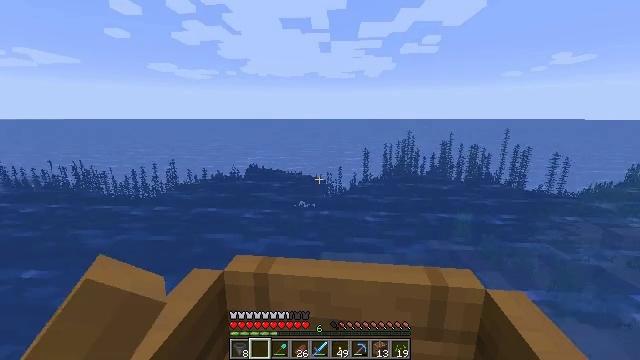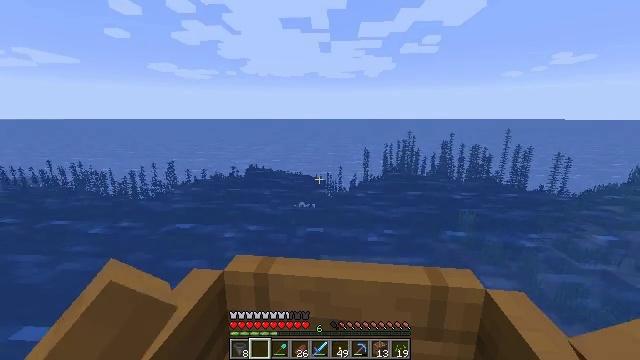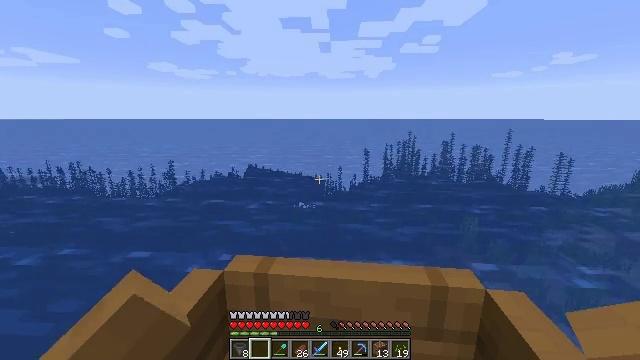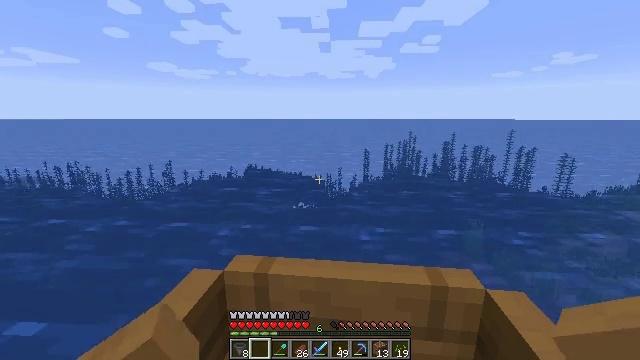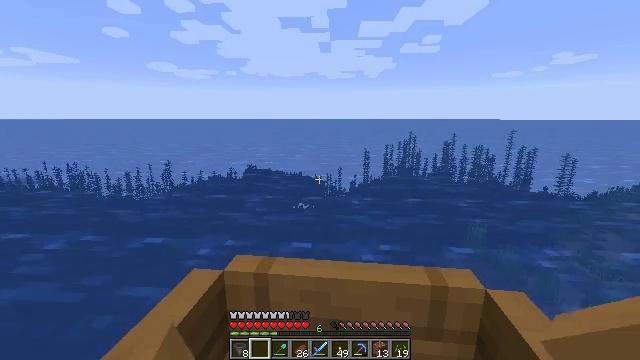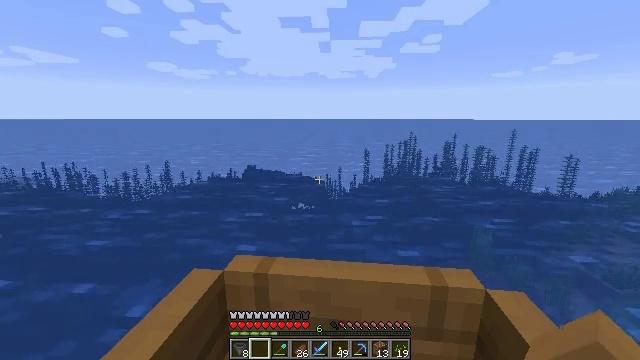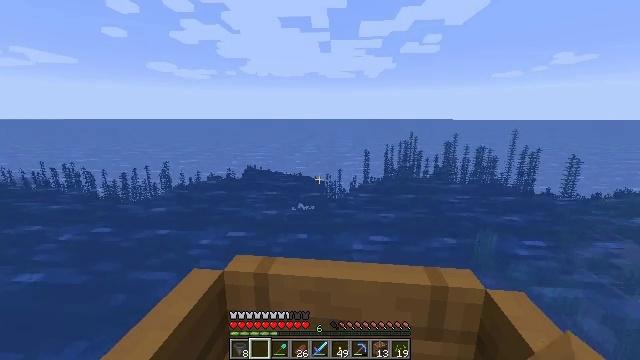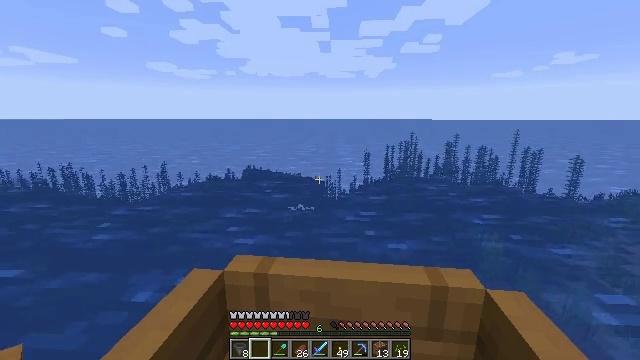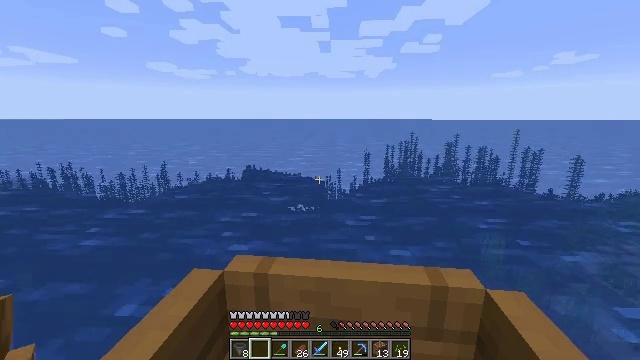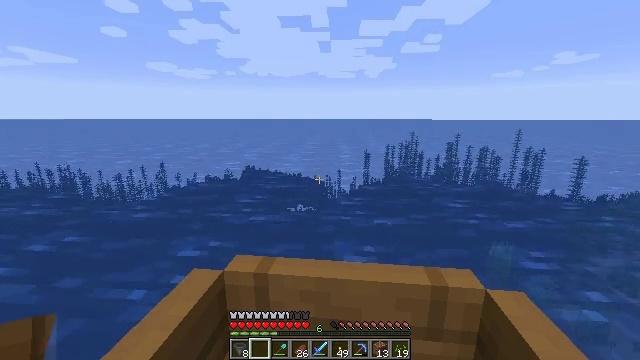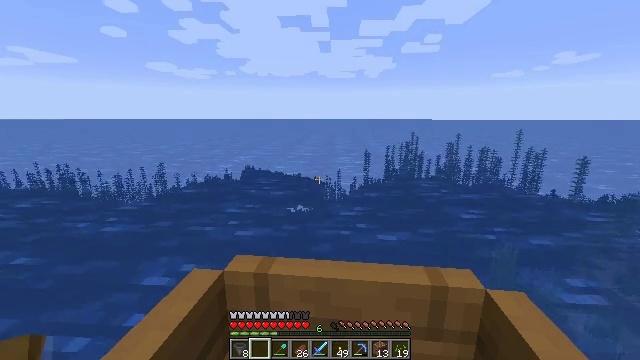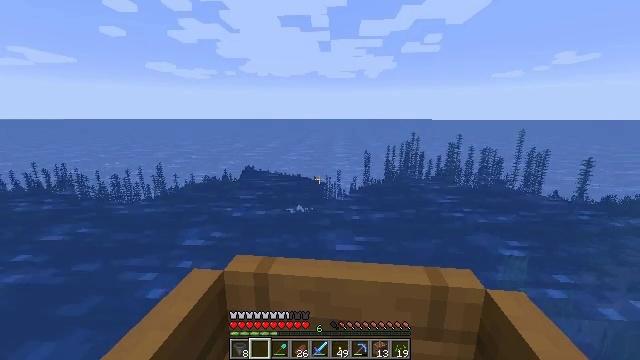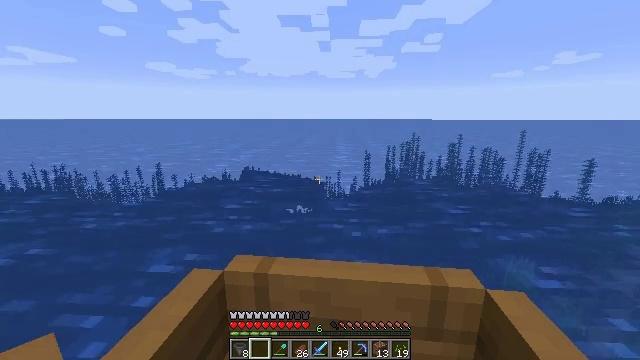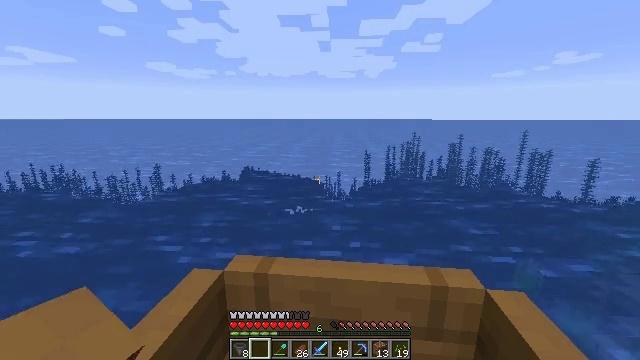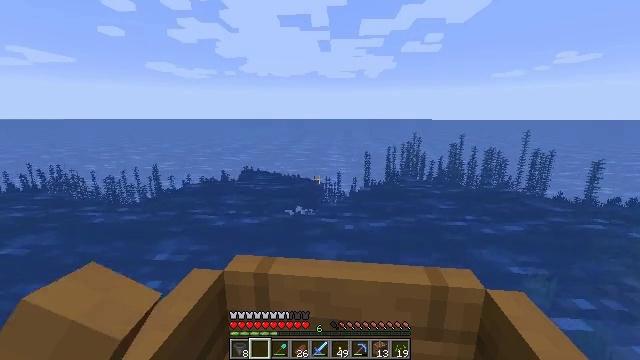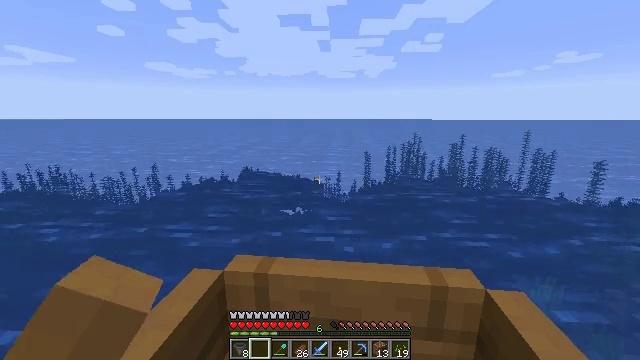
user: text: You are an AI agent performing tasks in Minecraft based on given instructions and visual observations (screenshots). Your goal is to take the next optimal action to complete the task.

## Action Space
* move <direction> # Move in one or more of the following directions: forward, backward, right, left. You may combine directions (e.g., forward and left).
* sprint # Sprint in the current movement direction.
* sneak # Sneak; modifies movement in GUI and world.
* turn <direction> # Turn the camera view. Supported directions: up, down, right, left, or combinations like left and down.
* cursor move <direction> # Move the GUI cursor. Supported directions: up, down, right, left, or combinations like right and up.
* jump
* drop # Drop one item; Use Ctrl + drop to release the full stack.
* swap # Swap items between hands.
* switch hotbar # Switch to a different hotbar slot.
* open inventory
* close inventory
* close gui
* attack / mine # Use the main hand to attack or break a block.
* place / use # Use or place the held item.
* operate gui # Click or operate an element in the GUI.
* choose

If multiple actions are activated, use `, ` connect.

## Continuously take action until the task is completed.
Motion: motion action
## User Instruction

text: Break the cactus block.
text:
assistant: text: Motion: move forward
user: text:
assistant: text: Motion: move forward
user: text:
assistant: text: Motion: move forward
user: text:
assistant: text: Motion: move forward
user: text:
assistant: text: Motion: move forward
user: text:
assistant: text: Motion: move forward
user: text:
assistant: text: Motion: move forward
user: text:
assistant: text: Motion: move forward
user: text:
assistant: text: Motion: move forward
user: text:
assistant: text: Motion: move forward
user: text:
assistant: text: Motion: move forward
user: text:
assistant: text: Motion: move forward
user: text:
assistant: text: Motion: move forward
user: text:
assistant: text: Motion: move forward
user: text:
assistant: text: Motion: move forward
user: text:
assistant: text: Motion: move forward
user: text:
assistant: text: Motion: move forward
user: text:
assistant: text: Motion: move forward
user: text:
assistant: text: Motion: move forward
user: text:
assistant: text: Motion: move forward
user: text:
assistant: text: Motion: move forward
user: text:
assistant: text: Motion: move forward
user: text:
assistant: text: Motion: move forward
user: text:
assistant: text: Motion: move forward
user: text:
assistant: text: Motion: move forward
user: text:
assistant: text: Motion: move forward
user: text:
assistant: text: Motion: move forward
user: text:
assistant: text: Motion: move forward
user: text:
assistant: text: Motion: move forward
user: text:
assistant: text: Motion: move forward